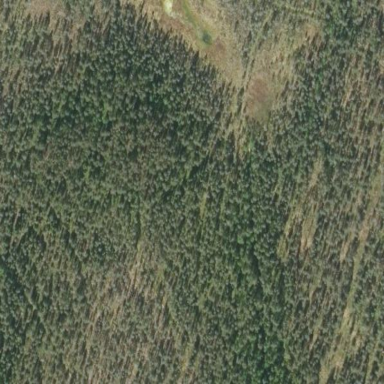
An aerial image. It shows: Woodland consisting mainly of needle-leaved trees.